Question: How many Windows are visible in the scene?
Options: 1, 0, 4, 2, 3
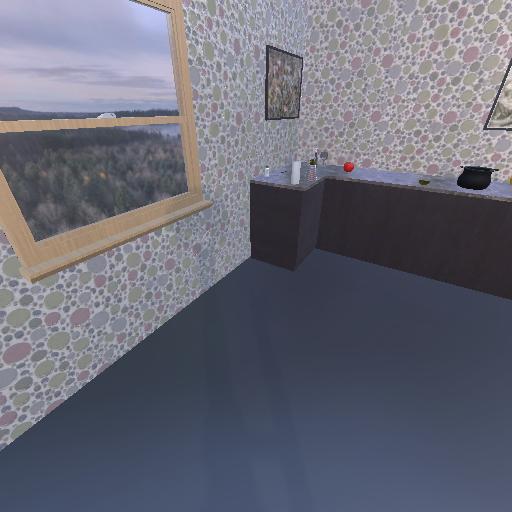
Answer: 1